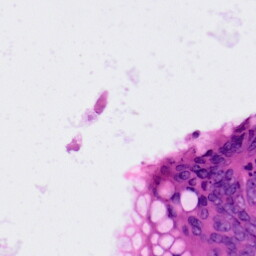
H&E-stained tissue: Colon